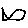
Label: fish